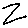
Label: zigzag